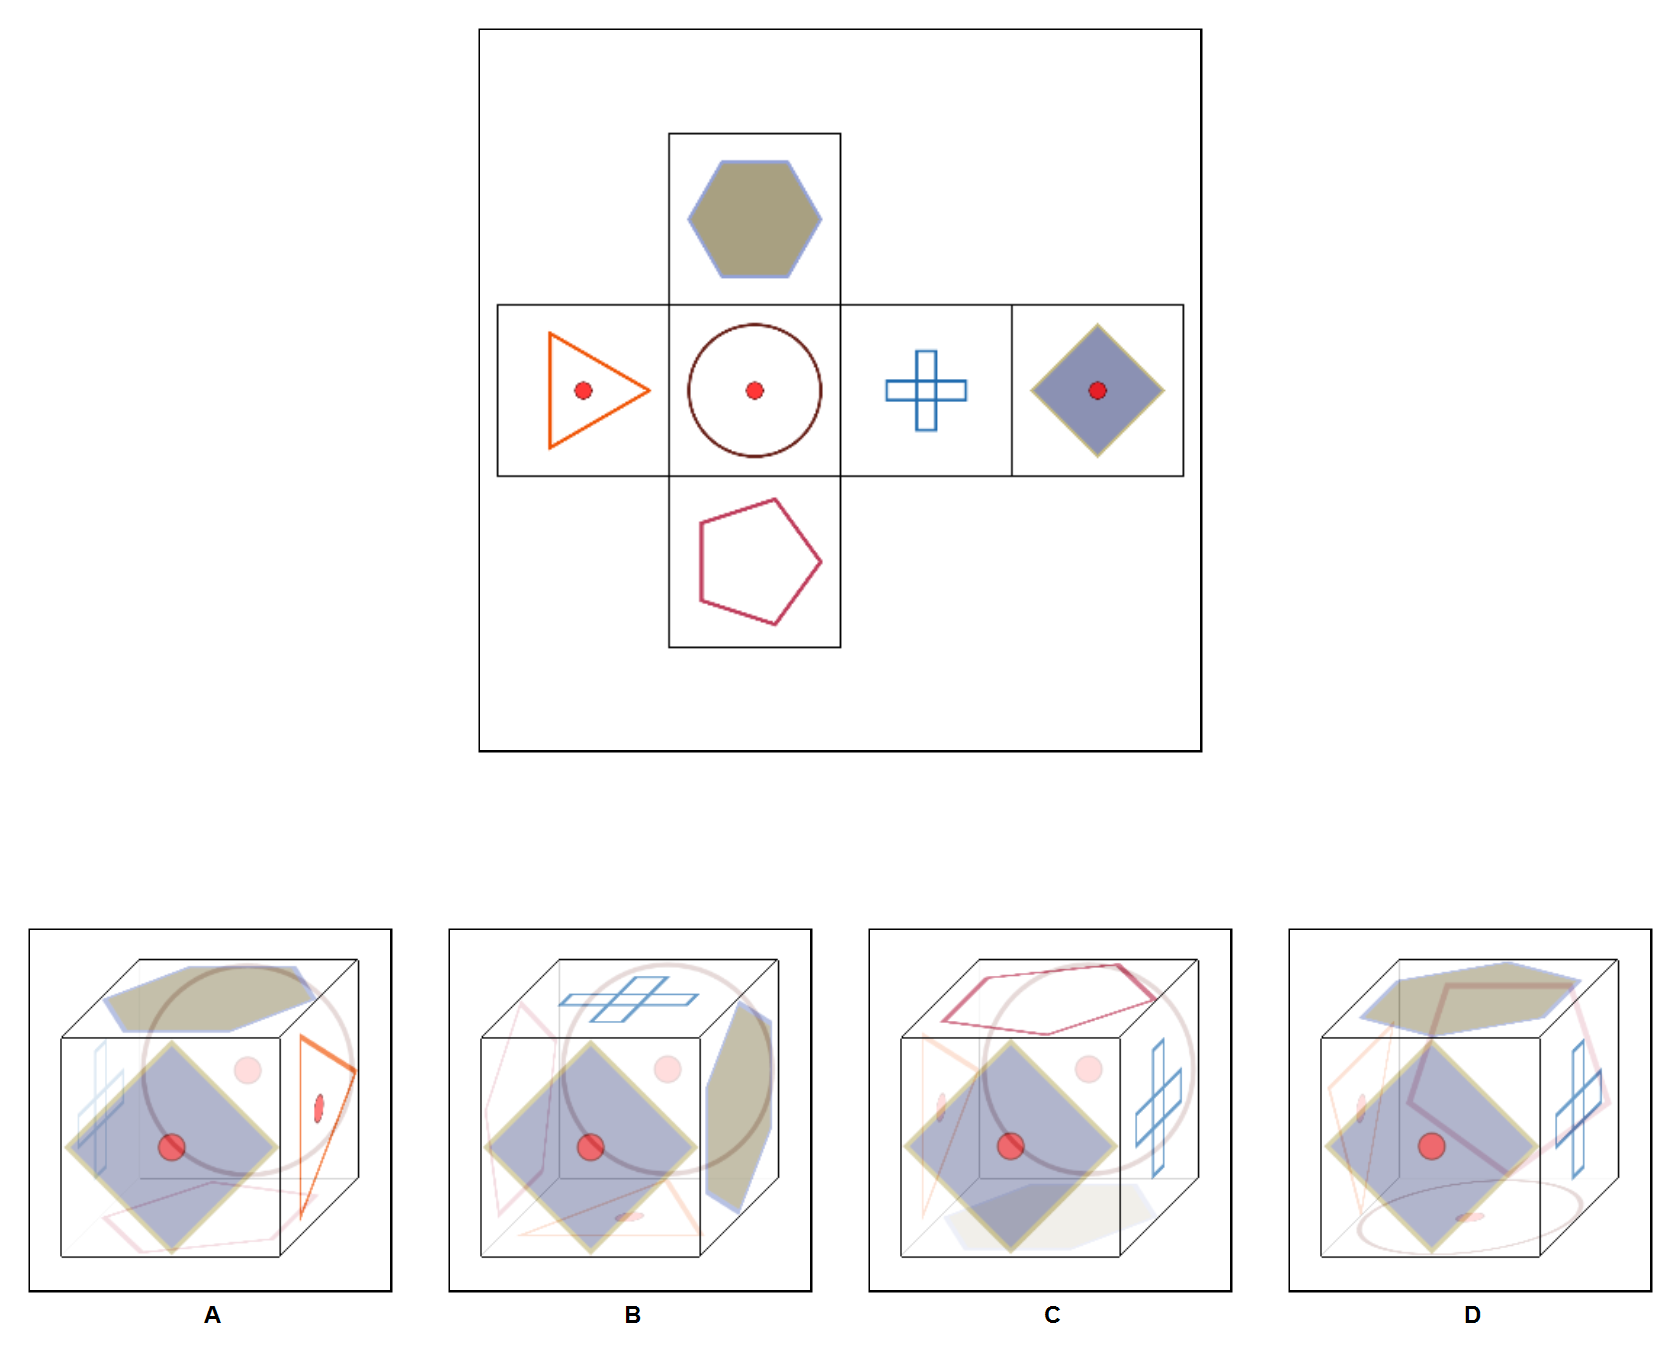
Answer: D